Interaction volume radius: 10 \u00c5
Interaction volume height: 40 \u00c5
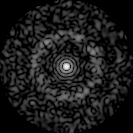
Disorder parameter: 0.8286